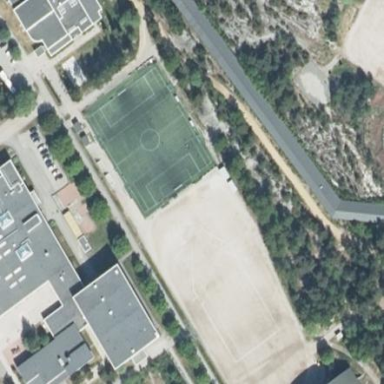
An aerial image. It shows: Artificial turf soccer pitch for leisure activities.